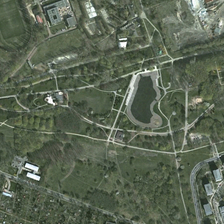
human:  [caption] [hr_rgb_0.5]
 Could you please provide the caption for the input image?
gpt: many green plants and several buildings are in a park with a pond and a playground .

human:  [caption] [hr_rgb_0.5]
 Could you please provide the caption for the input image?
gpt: many green plants and several buildings are in a park with a pond and a playground .

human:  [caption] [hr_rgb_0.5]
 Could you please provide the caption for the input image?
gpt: many green plants and several buildings are in a park with a pond and a playground .

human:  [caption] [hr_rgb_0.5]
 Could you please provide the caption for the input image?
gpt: many green plants and several buildings are in a park with a pond and a playground .

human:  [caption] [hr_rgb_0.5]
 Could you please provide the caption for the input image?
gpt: many green plants and several buildings are in a park with a pond and a playground .